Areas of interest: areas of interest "Hotel"
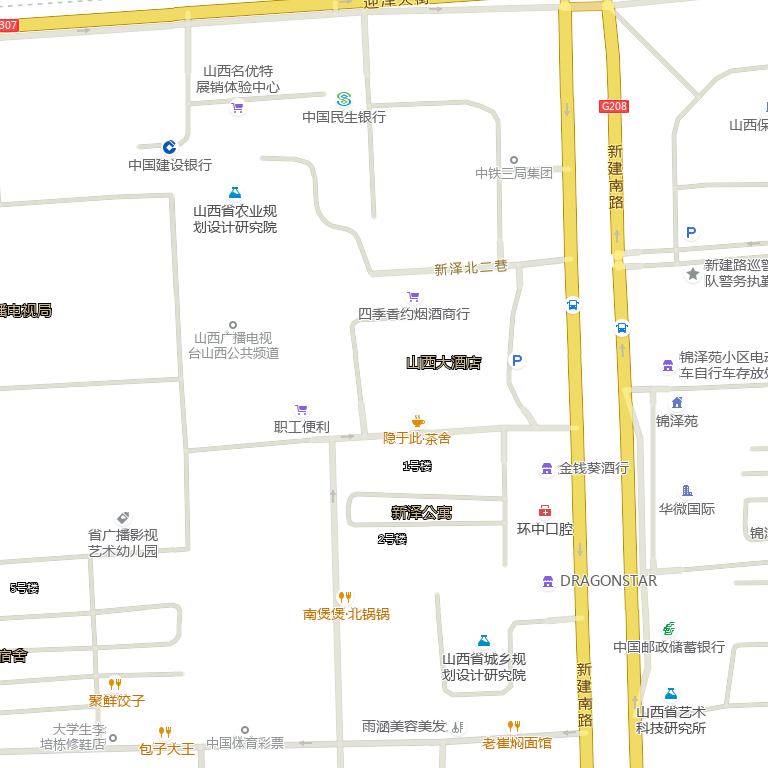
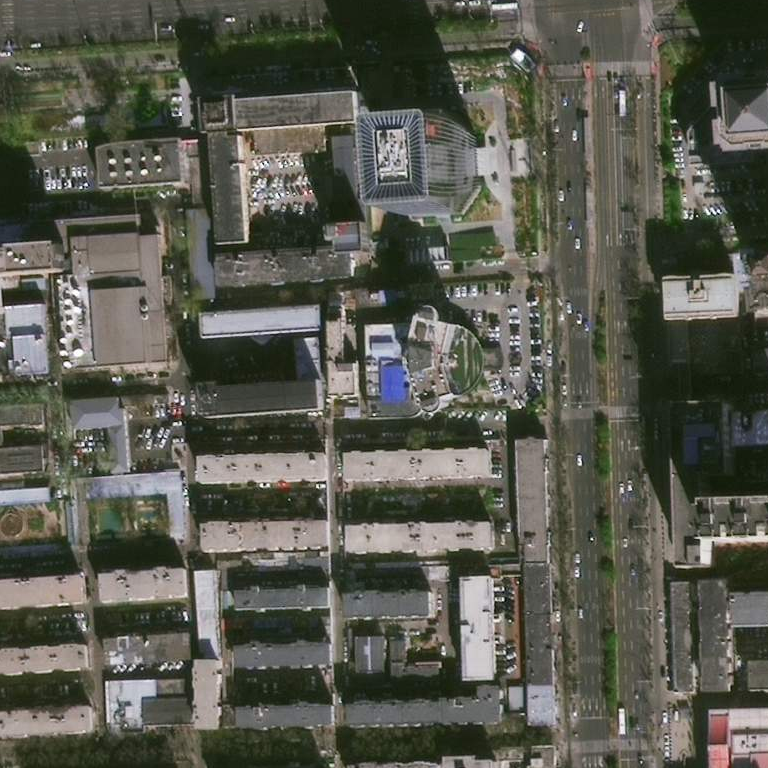